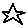
Label: star